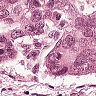
Metastatic tissue present: yes